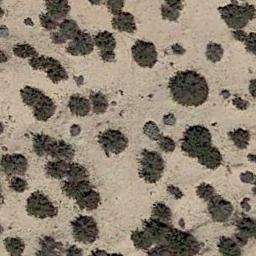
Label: chaparral